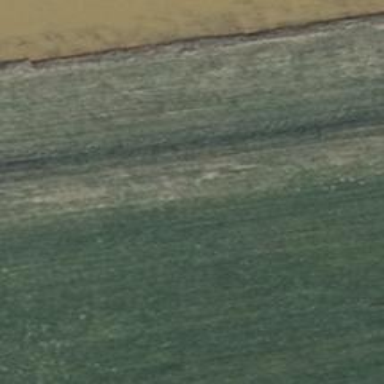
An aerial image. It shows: Grass track with grade 5 tracktype.